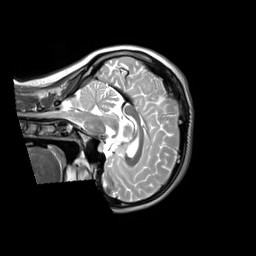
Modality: T2w
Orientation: sagittal
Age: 22
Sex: female
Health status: ill
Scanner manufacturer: siemens
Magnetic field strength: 3 T
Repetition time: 2.8 s
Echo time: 0.326 s